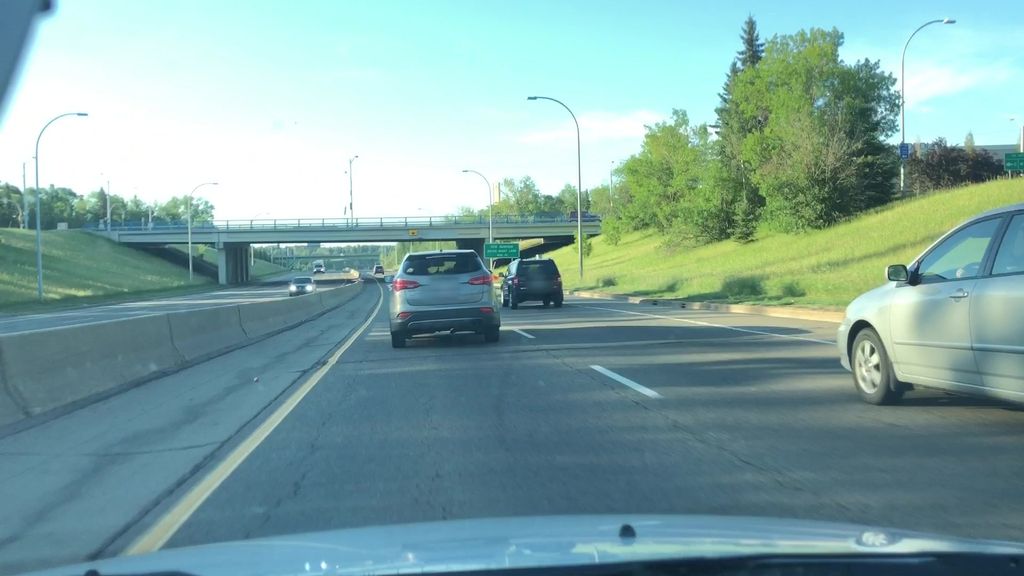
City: edmonton